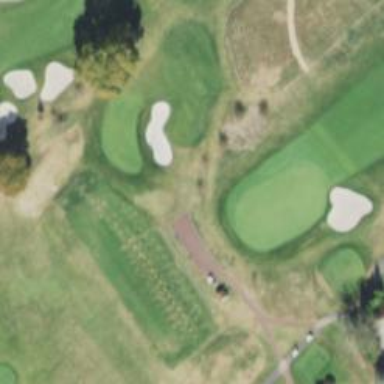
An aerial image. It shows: Grassy area designated as golf tee.